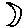
Label: moon